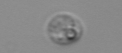
Label: Amoeba